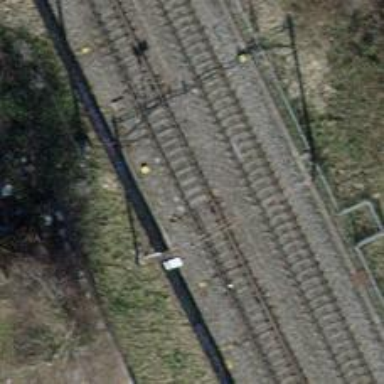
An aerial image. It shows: Railway switch.